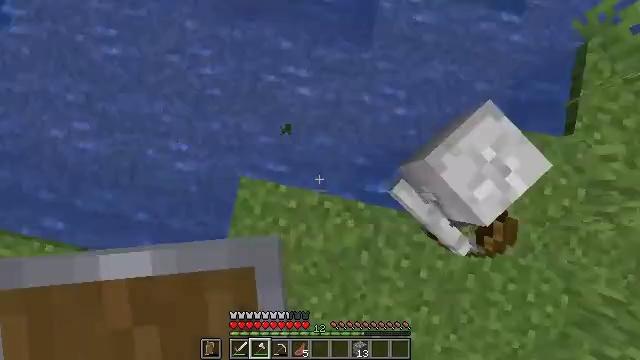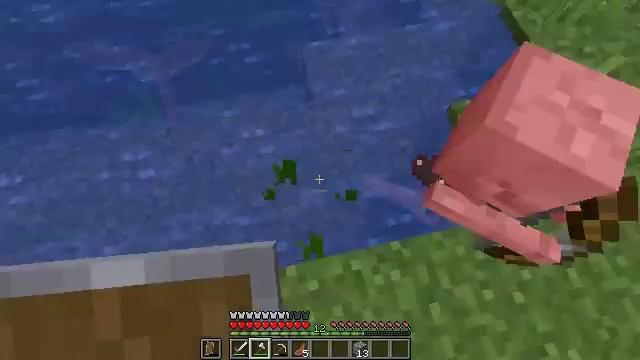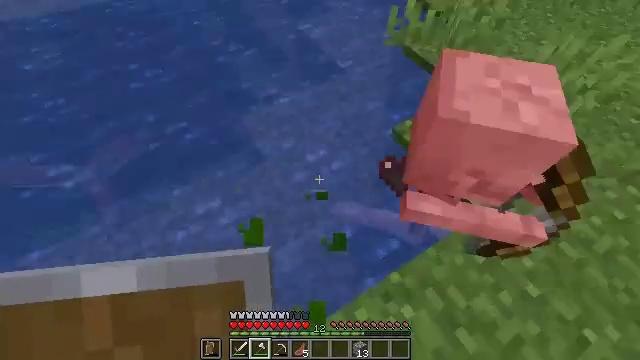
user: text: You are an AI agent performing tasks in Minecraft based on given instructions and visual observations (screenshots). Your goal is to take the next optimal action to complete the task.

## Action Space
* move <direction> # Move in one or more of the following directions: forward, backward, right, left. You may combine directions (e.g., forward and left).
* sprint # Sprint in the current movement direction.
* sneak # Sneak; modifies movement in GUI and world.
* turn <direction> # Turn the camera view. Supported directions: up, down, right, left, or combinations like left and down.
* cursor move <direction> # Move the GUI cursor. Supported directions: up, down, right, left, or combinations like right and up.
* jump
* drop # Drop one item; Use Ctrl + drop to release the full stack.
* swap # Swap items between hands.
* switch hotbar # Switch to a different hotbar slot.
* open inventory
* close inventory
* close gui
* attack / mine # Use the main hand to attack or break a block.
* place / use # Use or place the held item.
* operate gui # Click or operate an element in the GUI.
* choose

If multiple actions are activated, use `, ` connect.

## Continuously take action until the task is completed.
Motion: motion action
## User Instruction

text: Break the seagrass in the ocean.
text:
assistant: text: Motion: move back and move right, turn right and up
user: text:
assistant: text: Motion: move back and move right, turn right and up
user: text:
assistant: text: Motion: no_op